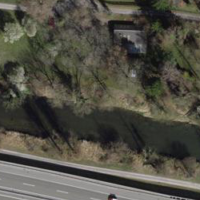
EUNIS habitat code: 57
Species observed at this site:
Cornus sanguinea
Cirsium arvense